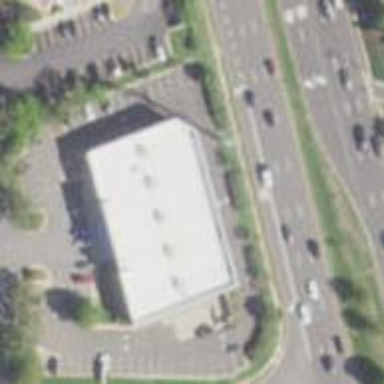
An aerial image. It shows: Hardware shop located inside building.